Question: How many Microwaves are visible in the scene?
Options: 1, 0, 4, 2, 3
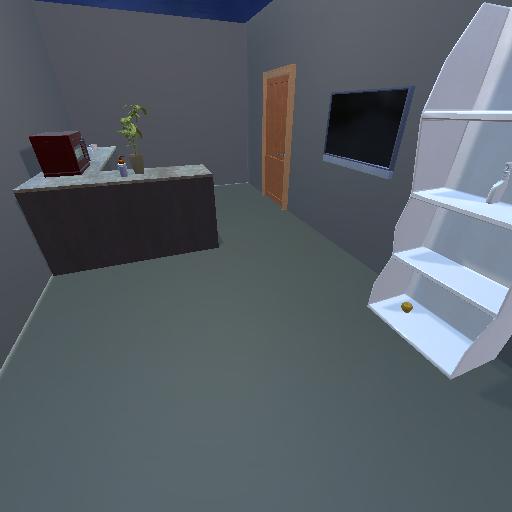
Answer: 1